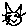
Label: cat